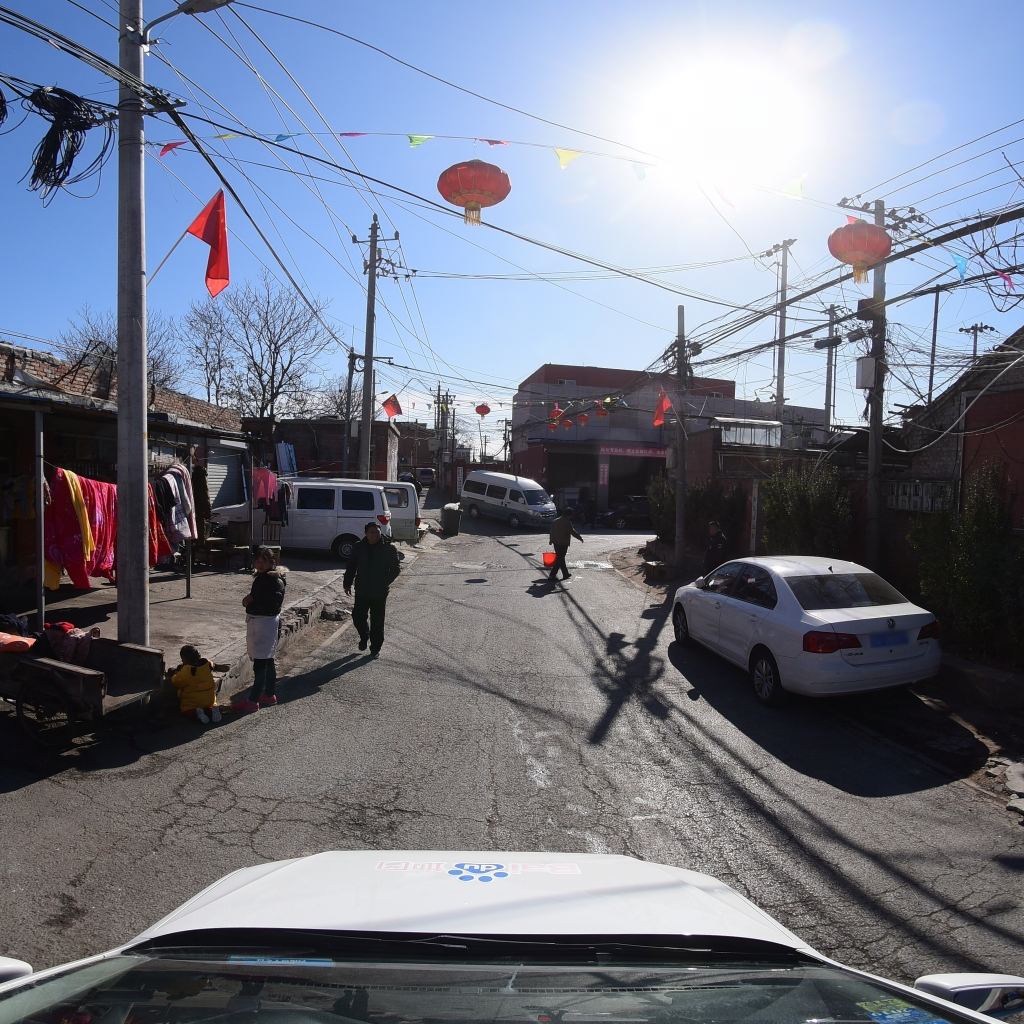
Region: Fengtai
Road damage annotations: manhole cover, alligator crack